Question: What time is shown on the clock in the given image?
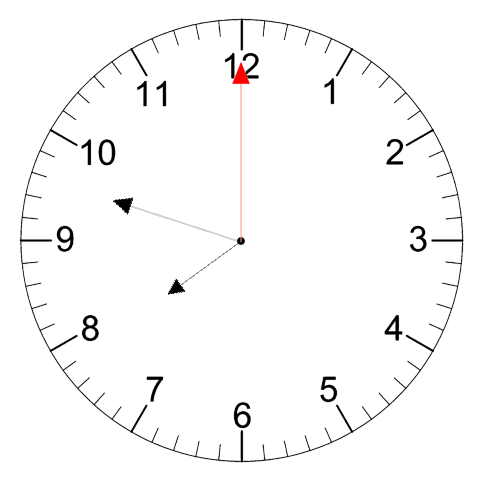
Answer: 07:48:00